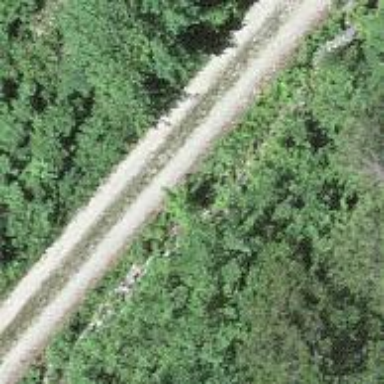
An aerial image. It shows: Track with grade2 tracktype.